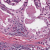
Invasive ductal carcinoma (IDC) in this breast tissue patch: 0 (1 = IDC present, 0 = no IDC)